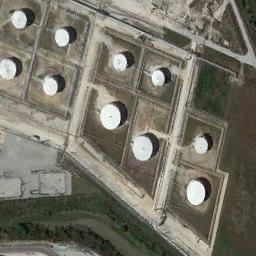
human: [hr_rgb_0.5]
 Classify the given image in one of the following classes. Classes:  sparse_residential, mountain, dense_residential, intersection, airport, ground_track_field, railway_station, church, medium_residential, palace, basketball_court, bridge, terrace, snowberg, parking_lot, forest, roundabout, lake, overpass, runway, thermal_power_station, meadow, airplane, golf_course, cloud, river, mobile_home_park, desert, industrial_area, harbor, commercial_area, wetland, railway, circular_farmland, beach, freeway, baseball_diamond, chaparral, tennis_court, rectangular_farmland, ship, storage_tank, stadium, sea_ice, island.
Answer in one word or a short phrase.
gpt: storage_tank